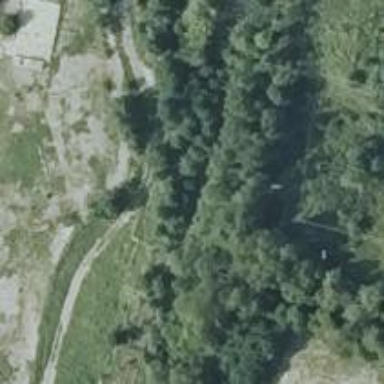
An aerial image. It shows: Abandoned railway.